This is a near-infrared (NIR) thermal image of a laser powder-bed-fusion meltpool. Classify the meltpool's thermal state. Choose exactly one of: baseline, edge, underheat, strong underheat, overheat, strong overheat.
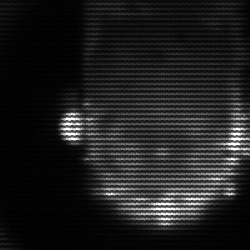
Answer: baseline